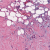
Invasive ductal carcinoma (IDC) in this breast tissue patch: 1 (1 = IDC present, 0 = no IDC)